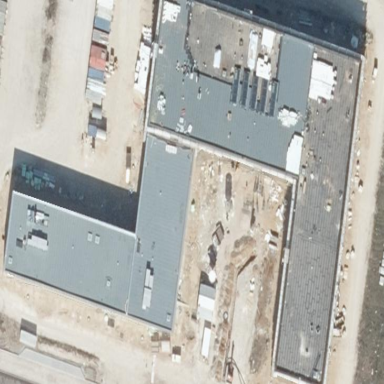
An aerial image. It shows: School building with flat roof.